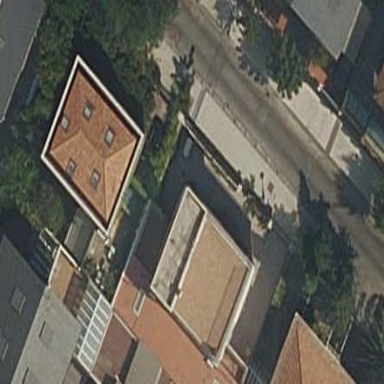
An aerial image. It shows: Hipped roof house.